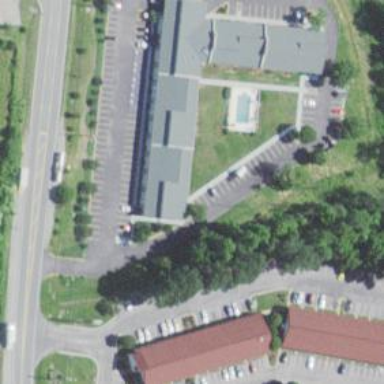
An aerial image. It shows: Motel building.